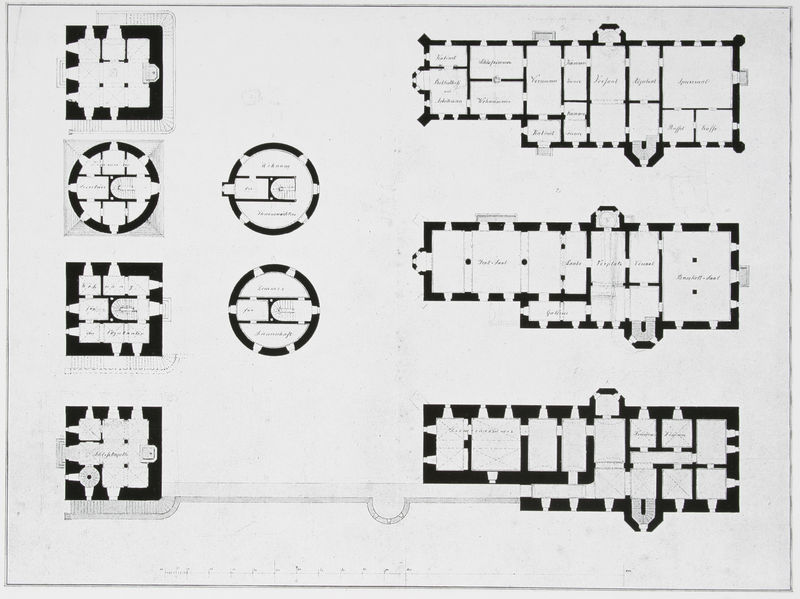
Titel: Erstes Vorprojekt für Neuschwanstein
Künstler: Eduard Riedel
Schlagwörter: weiß, fenster, grau, raum, schwarz, skizze, säule, säulen, zeichnung, zimmer, anlage, gebäude, haus, schloss, architektur, rahmen, häuser, kirche, kreis, oval, rund, turm, balkon, schiff, schrift, türen, studie, risse, mauer, grafik, graphik, linien, saal, treppe, treppen, architecture, church, stairs, steps, white, window, black, dick, wall, windows, runde, print, floor, stufen, dünn, striche, kirchen, bögen, punkte, eingang, erker, nische, wohnhaus, eckig, rechteck, türme, schwarz-weiß, stich, text, kreise, beschriftung, räume, entwurf, halbrund, ecken, portal, villa, eiss, schwarzw, mauern, residenz, building, kapelle, tower, plan, viereckig, konche, entrance, view, drawing, paper, entwürfe, skizzen, stockwerke, outline, sketch, quadrat, bau, door, quadratisch, riss, grundriss, nischen, maßstab, bauzeichnung, aufteilung, design, dome, doors, rundbau, innenräume, gebäudeplan, cathedral, nave, draft, floor plan, groundplan, walls, bezeichnungen, grundrisse, pläne, rundbauten, sternförmig, art, ground, map, squares, circle, circles, lines, top, ckig, round, vierreck, latin, turret, arrangement, words, tube, marks, area, levels, cirlce, architectural, blueprint, rooms, symbols, fernster, grudrisse, stairwell, layout, mosque, grounds, scientific, overhead view, flats, low resolution, multi story, oranization, chancel, sagittal